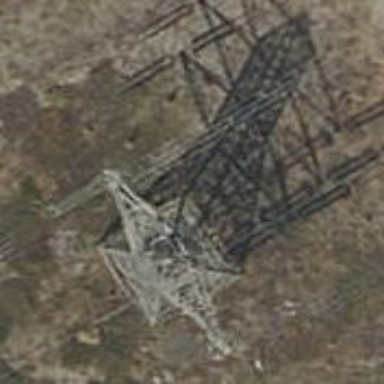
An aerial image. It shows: Towering power structure.